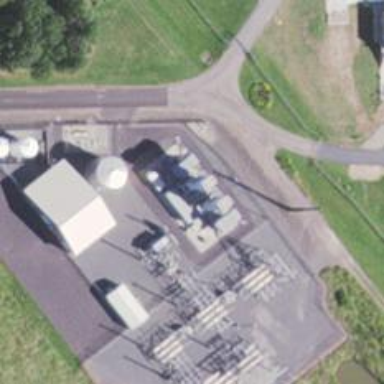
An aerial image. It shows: Gas turbine power generator.